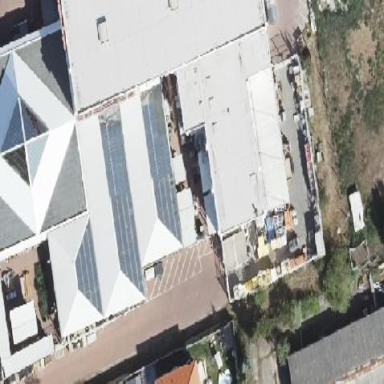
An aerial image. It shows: Close-up view of roof part of building.